Interaction volume radius: 5 \u00c5
Interaction volume height: 15 \u00c5
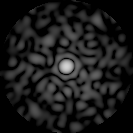
Disorder parameter: 0.806